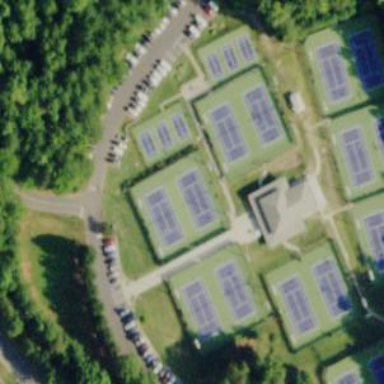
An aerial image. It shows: Tennis court on pitch designated for leisure land.